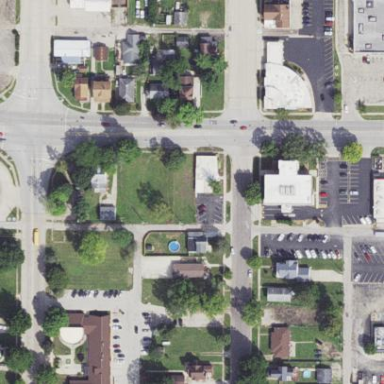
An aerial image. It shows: Sidewalk.